Field crop: maize
Growth stage: 1
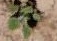
Species: chenopodium